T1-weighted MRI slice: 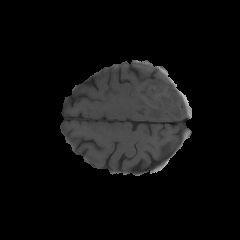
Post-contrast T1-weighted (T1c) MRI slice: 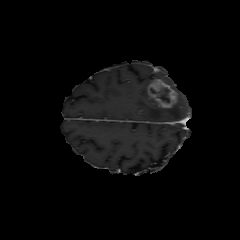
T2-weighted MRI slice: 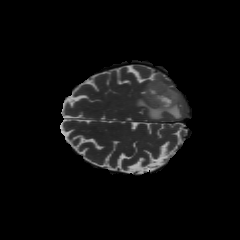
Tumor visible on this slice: yes